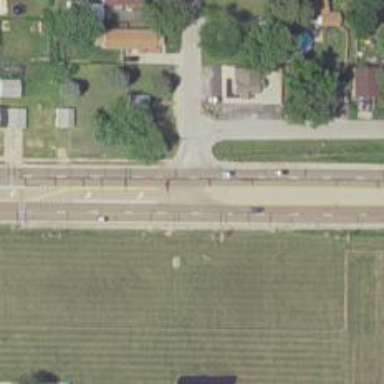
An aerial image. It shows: Secondary road with asphalt surface.